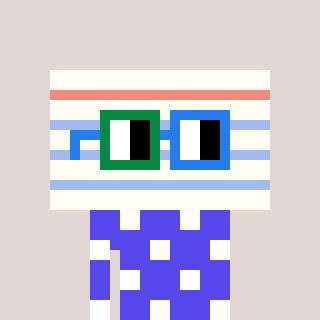
a pixel art character with square green and blue glasses, a empty notebook page-shaped head and a computerblue-colored body on a warm background